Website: lowes
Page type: review-order
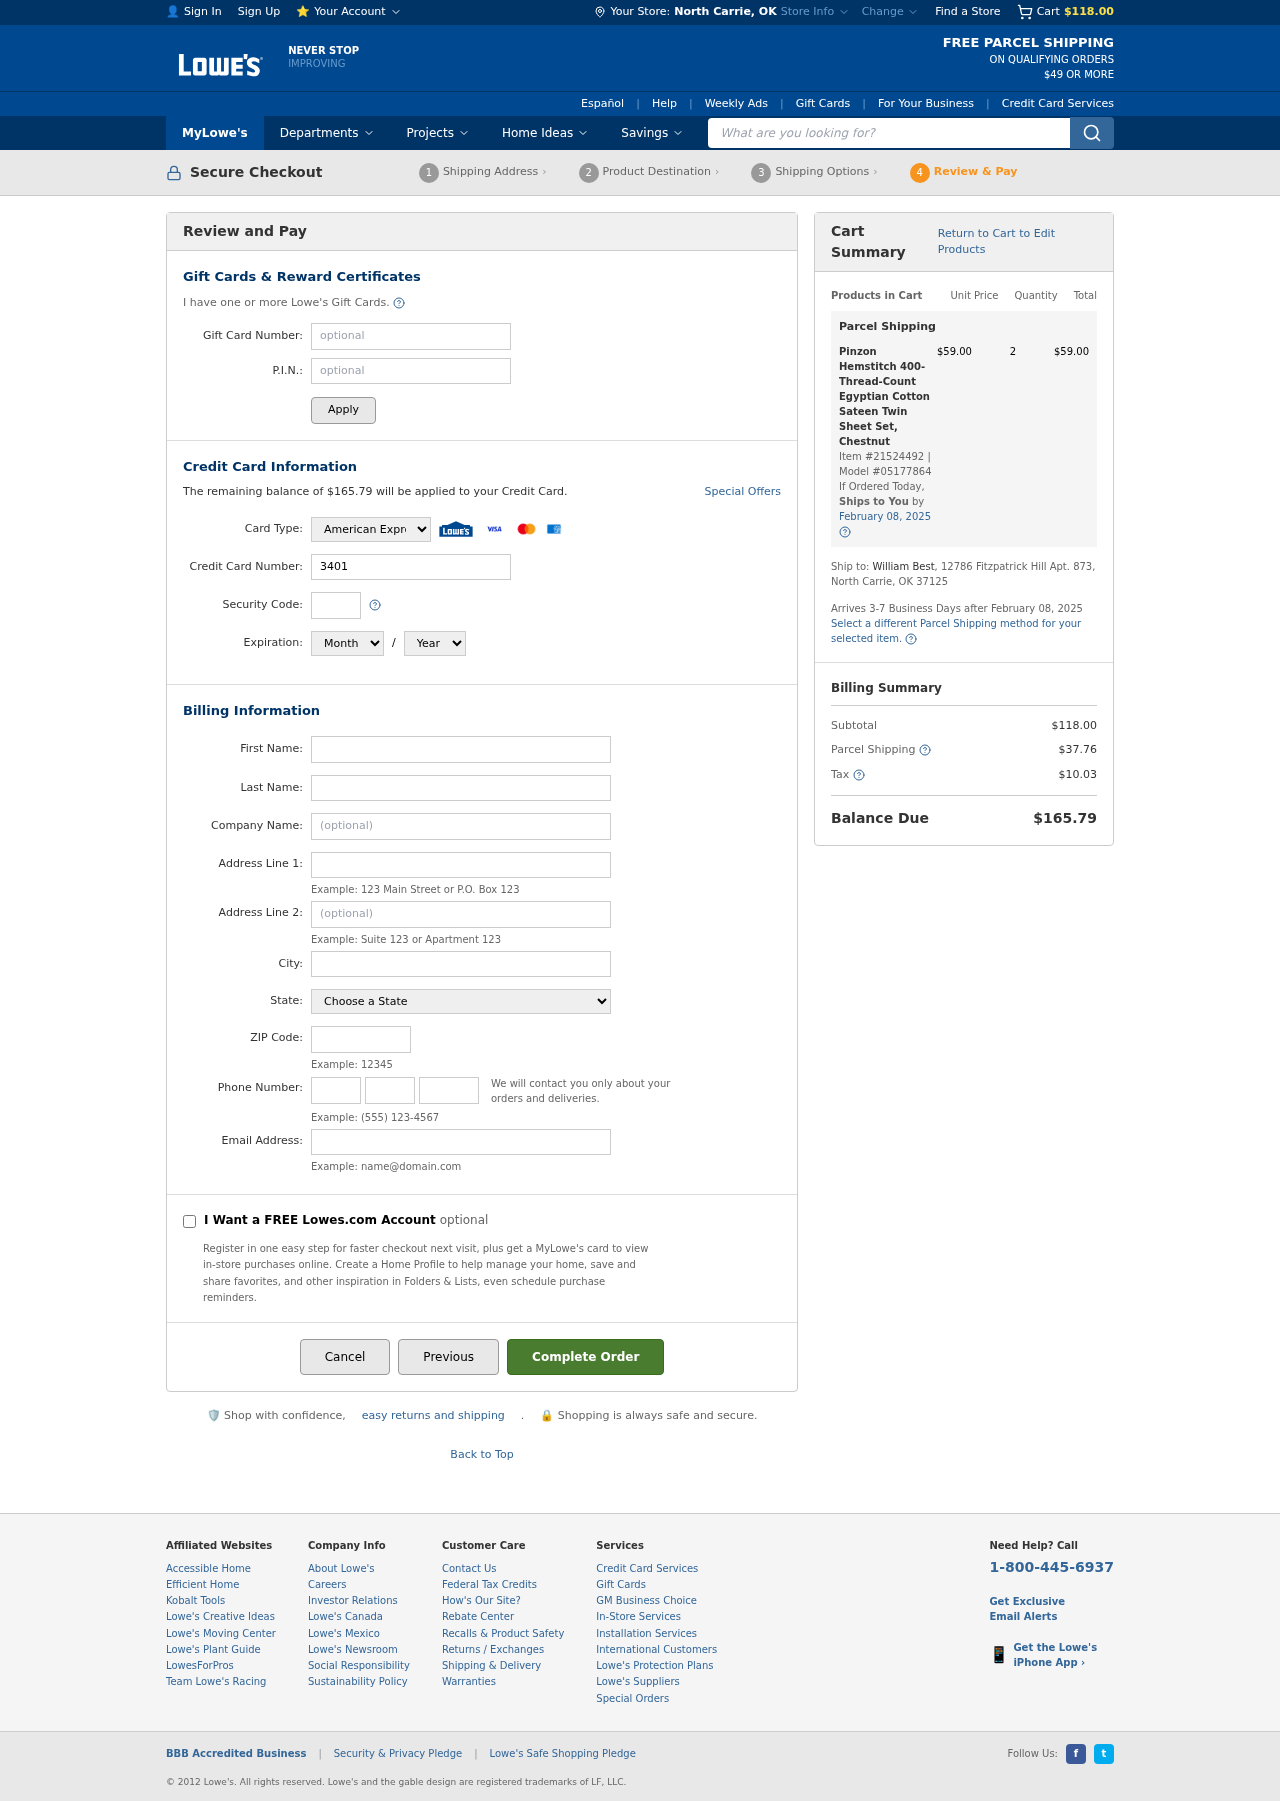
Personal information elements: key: PII_CARD_CVV
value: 2619
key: PII_CARD_EXPIRY_MONTH
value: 12
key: PII_CARD_EXPIRY_YEAR
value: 30
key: PII_CARD_NUMBER
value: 3401 1938 8302 371
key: PII_CARD_TYPE
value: American Express
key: PII_CITY
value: North Carrie
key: PII_CITY_STATE
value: North Carrie, OK
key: PII_EMAIL
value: william_best@hotmail.com
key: PII_FIRSTNAME
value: William
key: PII_LASTNAME
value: Best
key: PII_PHONE_AREA
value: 389
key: PII_PHONE_PREFIX
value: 810
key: PII_PHONE_SUFFIX
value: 0768
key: PII_POSTCODE
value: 37125
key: PII_STATE
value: Oklahoma
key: PII_STREET
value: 12786 Fitzpatrick Hill Apt. 873
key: PII_STREET2
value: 12786 Fitzpatrick Hill Apt. 873
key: PII_STREET2
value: Apt. 575
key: PII_FULLNAME2
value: William Best
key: PII_CITY_STATE_ZIP2
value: North Carrie, OK 37125
Product elements: key: PRODUCT1_NAME
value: Pinzon Hemstitch 400-Thread-Count Egyptian Cotton Sateen Twin Sheet Set, Chestnut
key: PRODUCT1_PRICE
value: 59
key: PRODUCT1_QUANTITY
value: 2
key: PRODUCT1_ITEM_NUMBER
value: Item #21524492
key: PRODUCT1_MODEL_NUMBER
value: Model #05177864
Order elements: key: ORDER_SUBTOTAL
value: $118.00
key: ORDER_BALANCE_DUE
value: $165.79
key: ORDER_SHIPPING_DATE
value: February 08, 2025
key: ORDER_ITEM_TOTAL
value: $59.00
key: ORDER_SHIPPING_DATE2
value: February 08, 2025
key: ORDER_SHIPPING_COST
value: $37.76
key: ORDER_TAX
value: $10.03
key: ORDER_TOTAL
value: $165.79
Search elements: key: HEADER_SEARCH
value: What are you looking for?